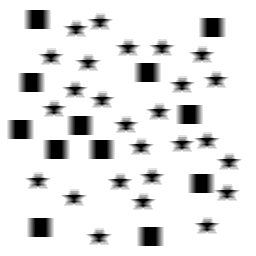
Squares: 12
Triangles: 0
Stars: 26
Total shapes: 38